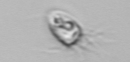
Label: Balanion